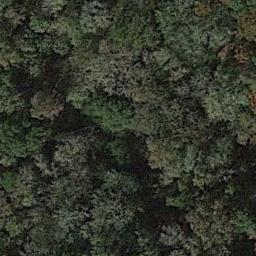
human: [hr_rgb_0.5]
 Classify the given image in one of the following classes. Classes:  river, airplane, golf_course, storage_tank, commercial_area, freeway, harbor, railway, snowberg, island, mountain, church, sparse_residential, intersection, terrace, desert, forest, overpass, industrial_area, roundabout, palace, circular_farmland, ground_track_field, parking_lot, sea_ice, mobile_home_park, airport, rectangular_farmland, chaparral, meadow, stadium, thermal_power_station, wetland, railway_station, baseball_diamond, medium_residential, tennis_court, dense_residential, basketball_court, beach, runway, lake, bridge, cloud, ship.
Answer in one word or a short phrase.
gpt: forest